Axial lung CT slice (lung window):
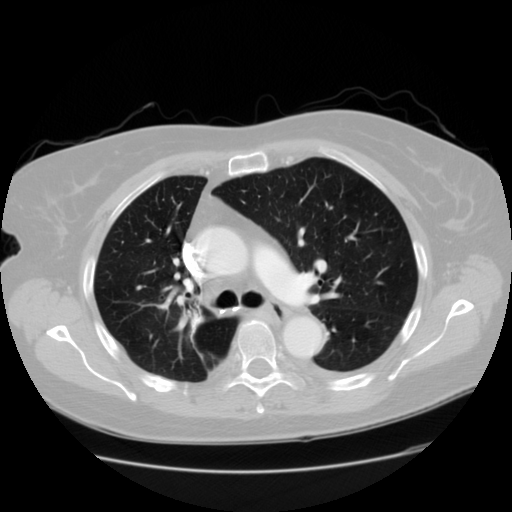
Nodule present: no